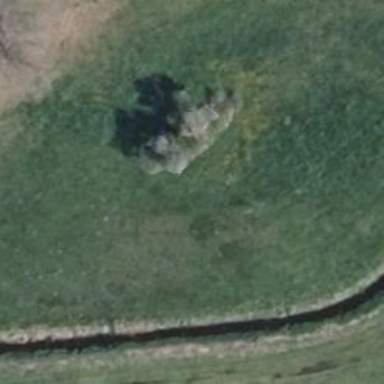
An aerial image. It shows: Deciduous broadleaved tree.